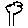
Label: tree